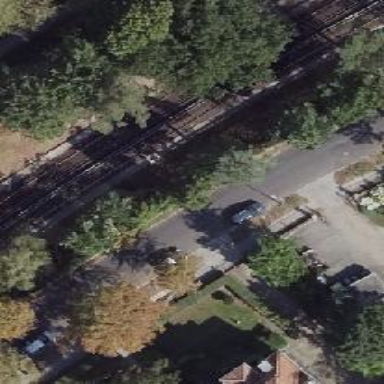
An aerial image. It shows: Electrified rail with power source at the top.